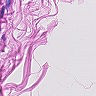
Metastatic tissue present: no